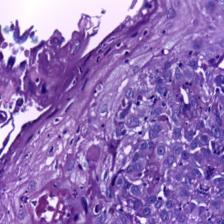
Diagnosis: OSCC